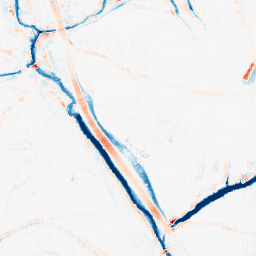
Category: morphological
Decomposition family: morphological_ellipse
Decomposition parameters: operation: average
width: 10
height: 10
Upsampling method: fft_zeropad
Upsampling parameters: scale: 4
Upsampling scale: 4